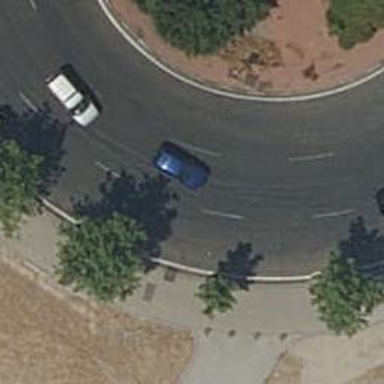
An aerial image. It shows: Roundabout at primary highway.